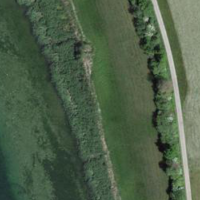
EUNIS habitat code: 24
Species observed at this site:
Aix sponsa
Filipendula ulmaria